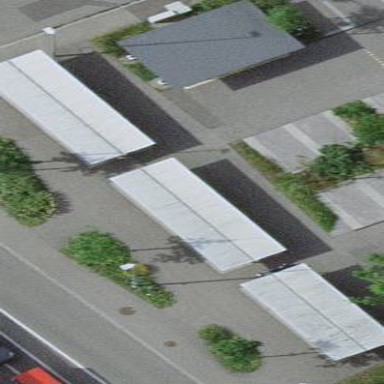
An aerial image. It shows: Bicycle parking area with stands available.